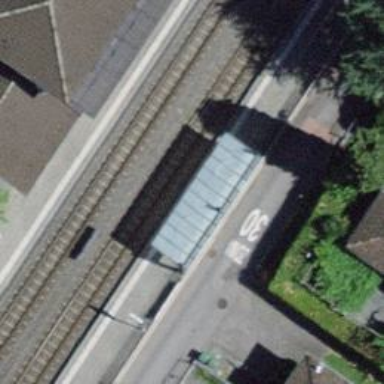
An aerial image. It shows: Stop position for public transport on the railway.